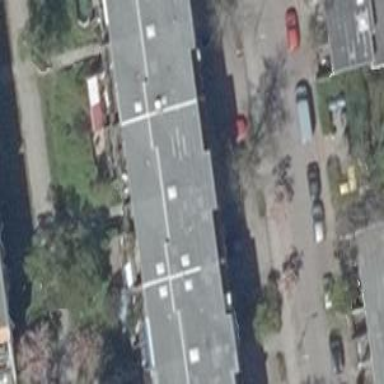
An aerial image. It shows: Building with apartments and flat roof.